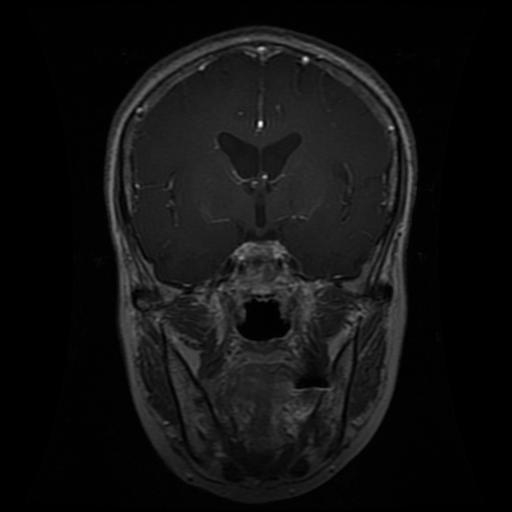
Label: glioma